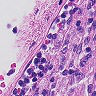
Metastatic tissue present: no